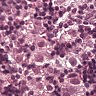
Metastatic tissue present: yes